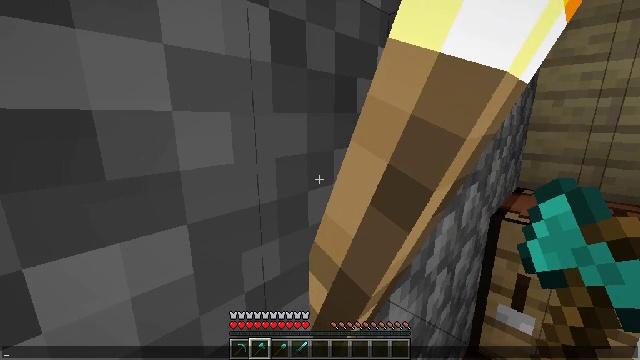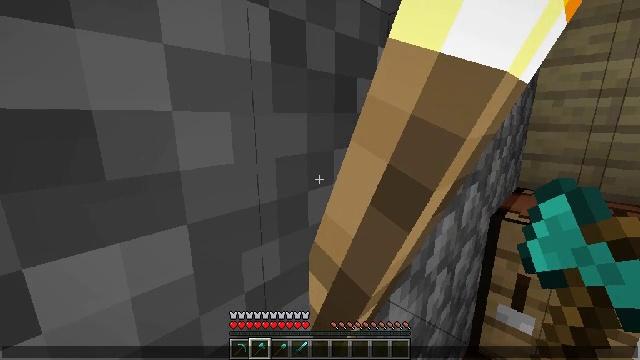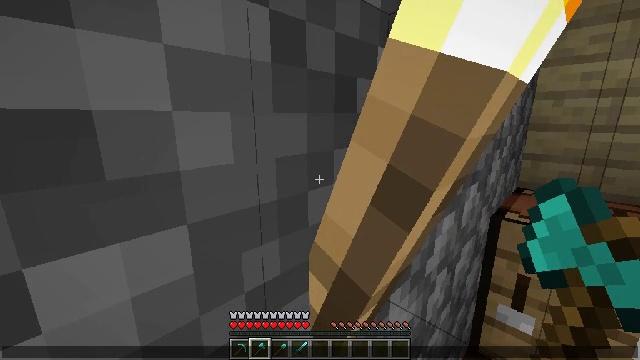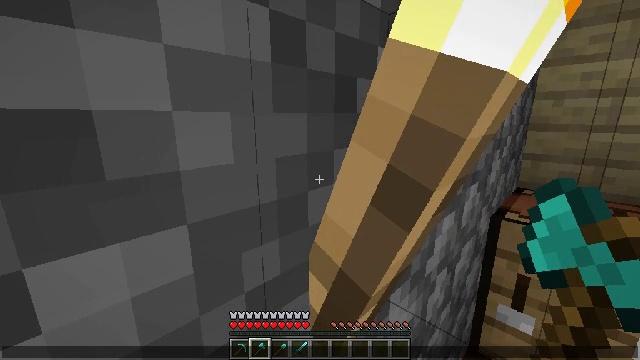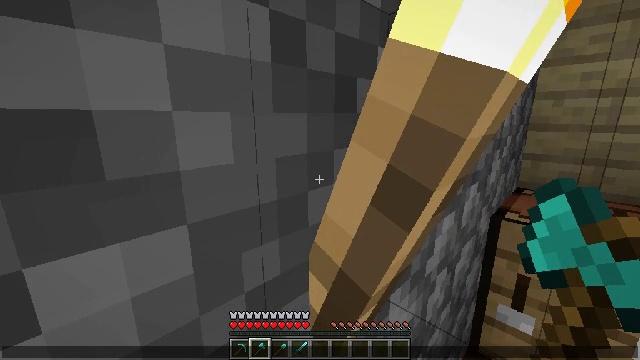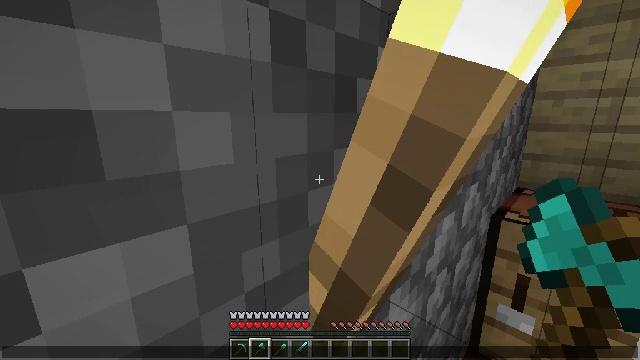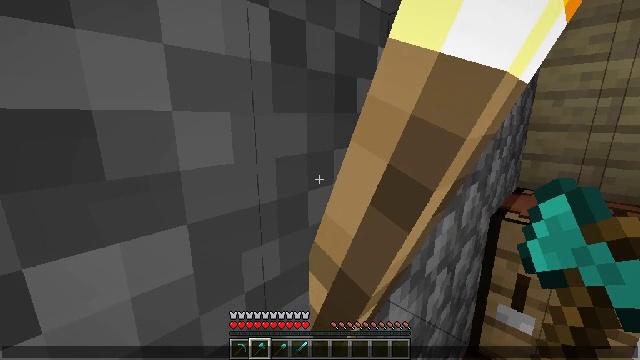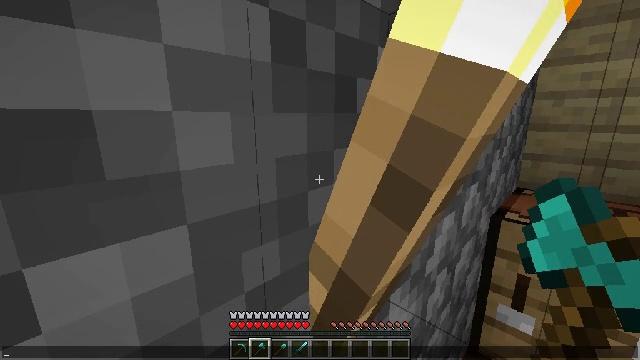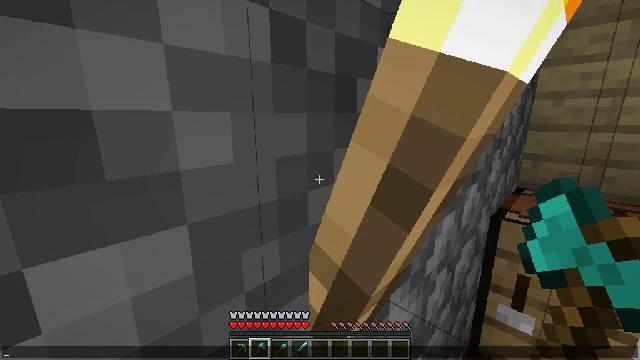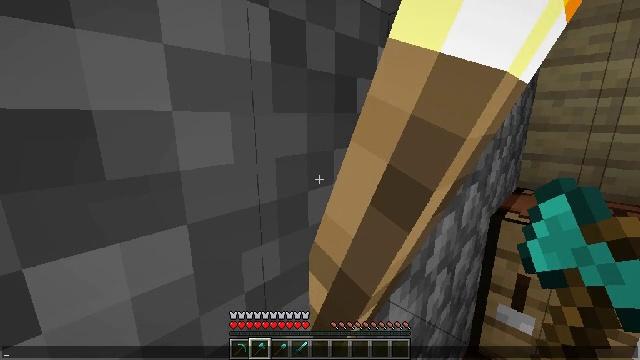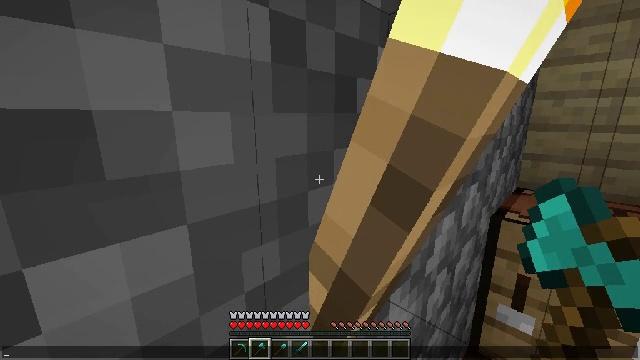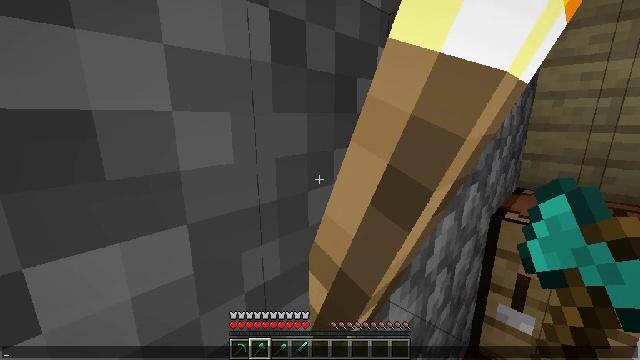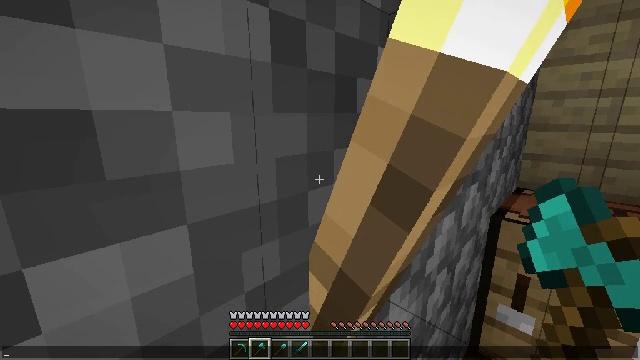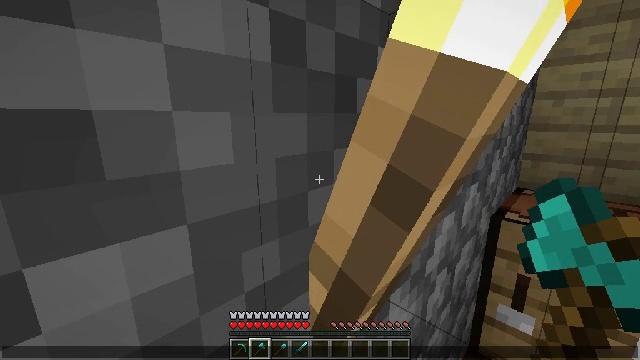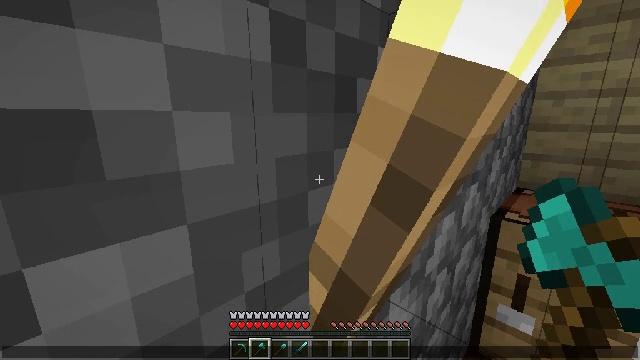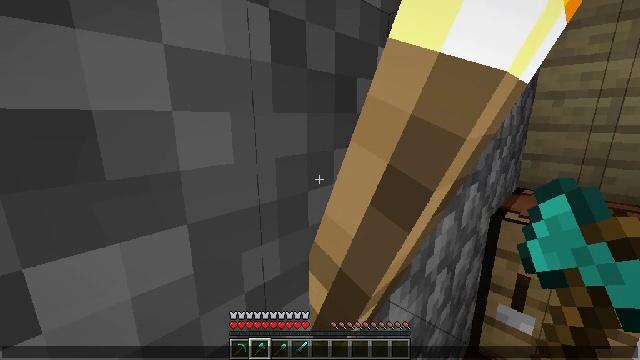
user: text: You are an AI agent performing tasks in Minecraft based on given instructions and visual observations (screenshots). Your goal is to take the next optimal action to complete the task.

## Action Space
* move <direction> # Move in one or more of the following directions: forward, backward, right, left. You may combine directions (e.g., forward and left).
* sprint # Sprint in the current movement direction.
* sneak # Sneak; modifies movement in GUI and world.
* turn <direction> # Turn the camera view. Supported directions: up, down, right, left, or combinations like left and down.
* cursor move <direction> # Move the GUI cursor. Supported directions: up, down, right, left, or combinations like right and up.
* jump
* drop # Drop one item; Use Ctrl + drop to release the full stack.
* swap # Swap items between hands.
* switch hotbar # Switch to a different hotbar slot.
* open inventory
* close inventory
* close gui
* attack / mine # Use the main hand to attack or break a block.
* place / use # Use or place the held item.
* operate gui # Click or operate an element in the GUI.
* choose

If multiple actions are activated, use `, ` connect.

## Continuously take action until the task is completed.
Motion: motion action
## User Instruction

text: Gather the wall torch from the wall.
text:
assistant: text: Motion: no_op
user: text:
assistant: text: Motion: no_op
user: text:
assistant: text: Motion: no_op
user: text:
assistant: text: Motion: no_op
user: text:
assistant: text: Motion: no_op
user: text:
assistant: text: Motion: no_op
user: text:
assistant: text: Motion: no_op
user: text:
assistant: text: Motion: no_op
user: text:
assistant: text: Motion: no_op
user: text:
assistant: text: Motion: no_op
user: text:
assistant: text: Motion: no_op
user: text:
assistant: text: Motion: no_op
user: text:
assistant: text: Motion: no_op
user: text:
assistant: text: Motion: no_op
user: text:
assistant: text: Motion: no_op
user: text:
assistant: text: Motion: no_op
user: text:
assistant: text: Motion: no_op
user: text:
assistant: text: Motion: no_op
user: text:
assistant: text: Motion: no_op
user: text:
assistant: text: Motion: no_op
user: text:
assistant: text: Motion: no_op
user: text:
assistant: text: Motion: no_op
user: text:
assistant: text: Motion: no_op
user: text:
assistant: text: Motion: no_op
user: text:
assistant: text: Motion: no_op
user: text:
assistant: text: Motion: no_op
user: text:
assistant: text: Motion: no_op
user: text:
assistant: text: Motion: no_op
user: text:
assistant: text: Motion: no_op
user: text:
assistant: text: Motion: no_op